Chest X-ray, AP view. Patient: 48 years old, sex M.
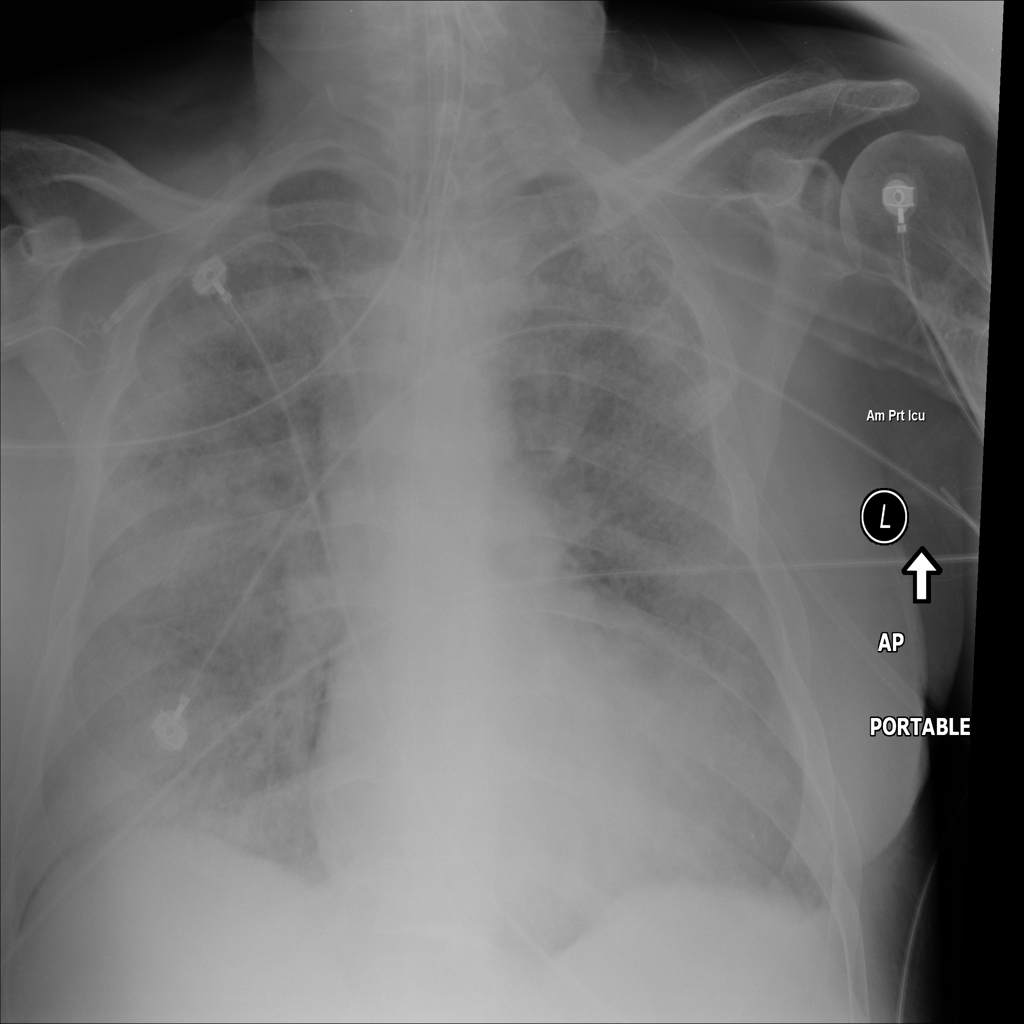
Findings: Infiltration